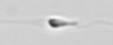
Label: flagellate_morphotype3